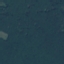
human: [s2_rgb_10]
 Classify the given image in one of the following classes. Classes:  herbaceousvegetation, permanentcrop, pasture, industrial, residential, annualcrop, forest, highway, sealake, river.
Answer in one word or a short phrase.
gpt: Forest